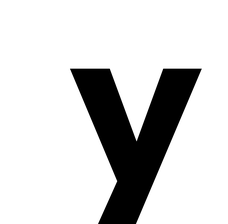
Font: Poppins-Bold